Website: macys
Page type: receipt
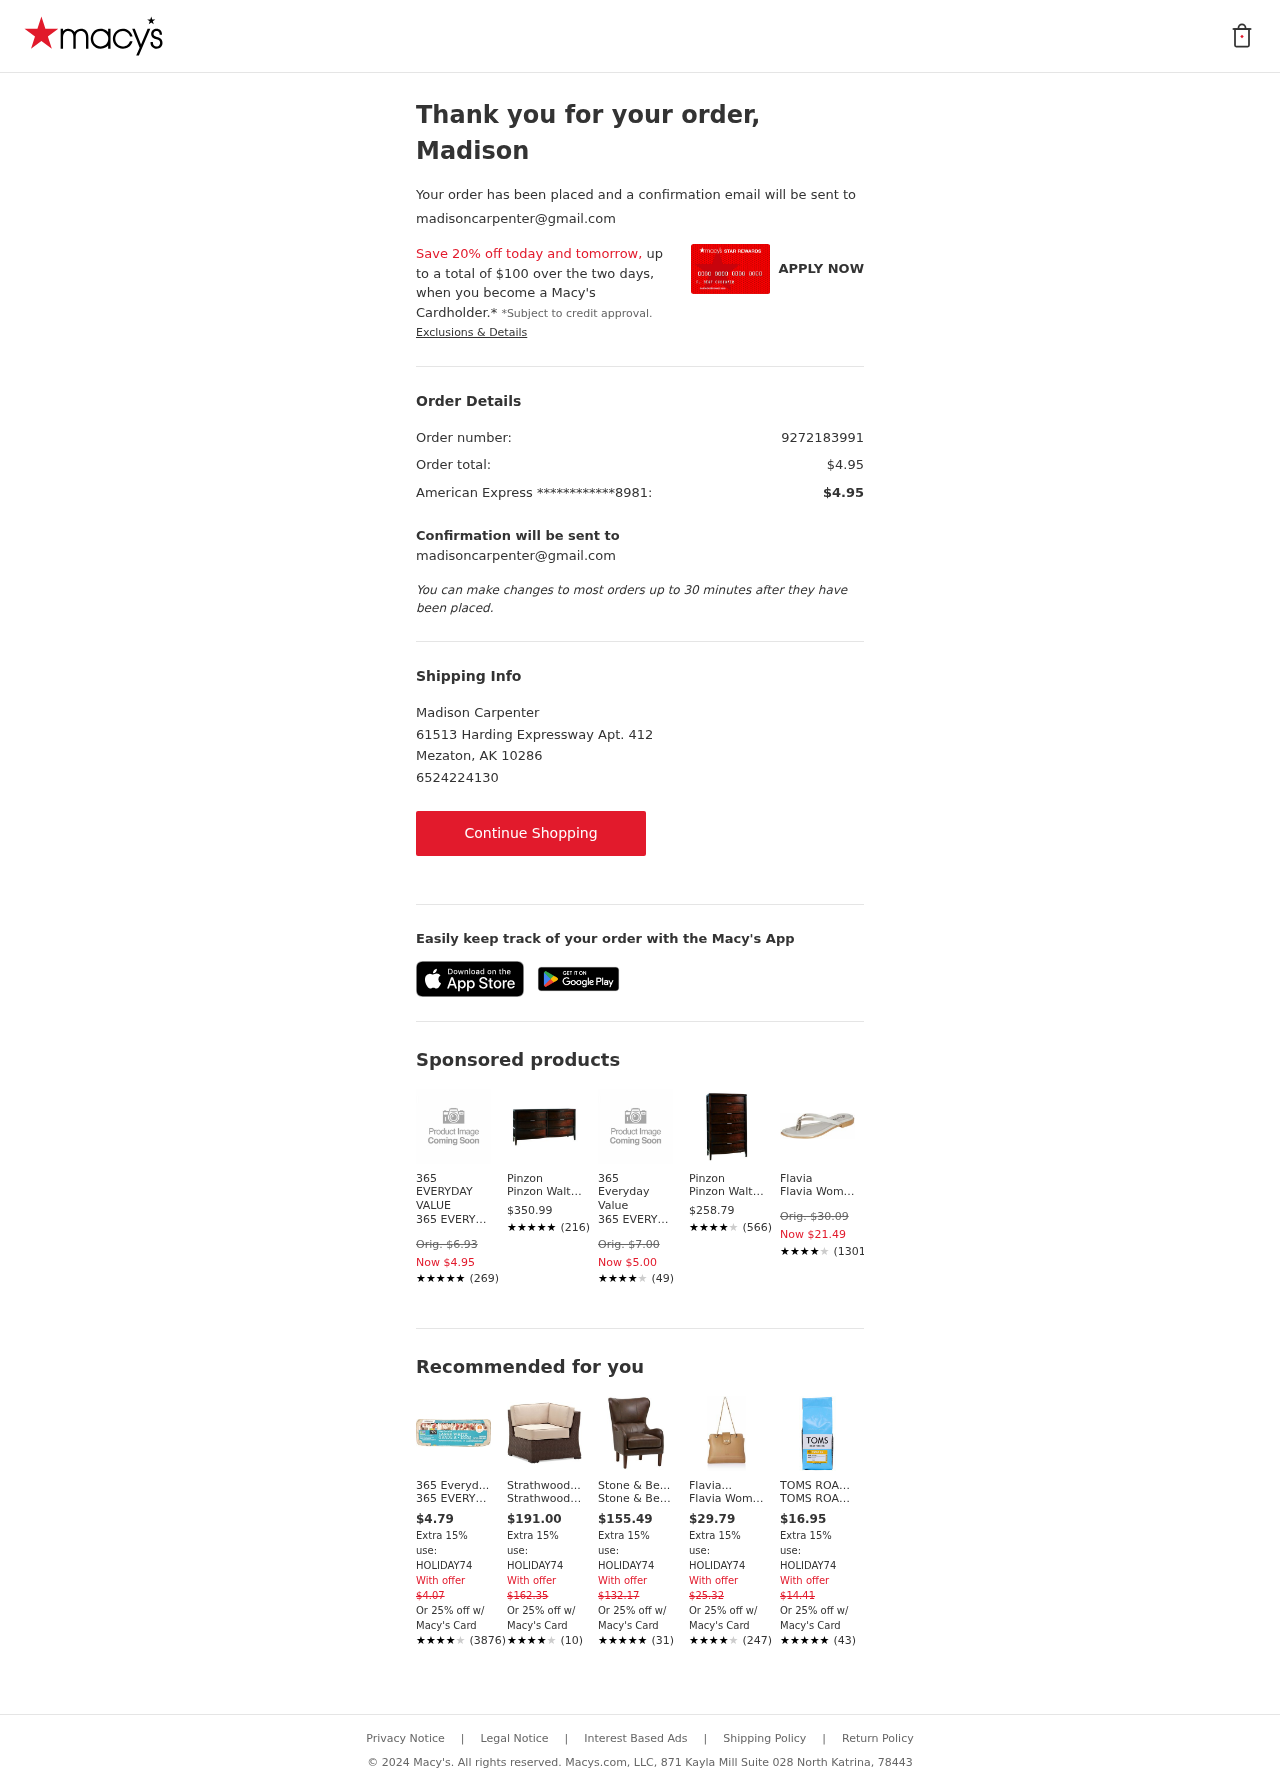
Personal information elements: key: PII_CARD_LAST4
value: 8981
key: PII_CARD_TYPE
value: American Express
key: PII_EMAIL
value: madisoncarpenter@gmail.com
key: PII_FIRSTNAME
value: Madison
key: PII_FULLNAME
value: Madison Carpenter
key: PII_PHONE
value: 6524224130
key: PII_PROMO_CODE
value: HOLIDAY74
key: PII_STREET
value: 61513 Harding Expressway Apt. 412
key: PII_EMAIL2
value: madisoncarpenter@gmail.com
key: PII_CITY_STATE_ZIP
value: Mezaton, AK 10286
Product elements: key: PRODUCT10_BRAND
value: TOMS ROASTING CO
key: PRODUCT10_NAME
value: TOMS ROASTING CO Rwanda Whole Bean Coffee, 12 OZ
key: PRODUCT10_NUM_RATINGS
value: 43
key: PRODUCT10_PRICE
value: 16.95
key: PRODUCT10_RATING
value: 5
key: PRODUCT1_BRAND
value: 365 EVERYDAY VALUE
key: PRODUCT1_NAME
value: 365 EVERYDAY VALUE Cola 12 Pack, 144 FZ
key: PRODUCT1_NUM_RATINGS
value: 269
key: PRODUCT1_PRICE
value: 4.95
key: PRODUCT1_RATING
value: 4.6
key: PRODUCT2_BRAND
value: Pinzon
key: PRODUCT2_NAME
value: Pinzon Walthum Dresser
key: PRODUCT2_NUM_RATINGS
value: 216
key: PRODUCT2_PRICE
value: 350.99
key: PRODUCT2_RATING
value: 4.5
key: PRODUCT3_BRAND
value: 365 Everyday Value
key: PRODUCT3_NAME
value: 365 EVERYDAY VALUE Zero Calorie Cola 6 Pack, 72 FZ
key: PRODUCT3_NUM_RATINGS
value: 49
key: PRODUCT3_PRICE
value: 5
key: PRODUCT3_RATING
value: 4.4
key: PRODUCT4_BRAND
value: Pinzon
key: PRODUCT4_NAME
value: Pinzon Walthum 6-Drawer Chest
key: PRODUCT4_NUM_RATINGS
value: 566
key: PRODUCT4_PRICE
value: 258.79
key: PRODUCT4_RATING
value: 4.2
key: PRODUCT5_BRAND
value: Flavia
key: PRODUCT5_NAME
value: Flavia Women's Grey Fashion Slippers-8 UK (40 EU) (9 US) (FL161/GRY)
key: PRODUCT5_NUM_RATINGS
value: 1301
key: PRODUCT5_PRICE
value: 21.49
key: PRODUCT5_RATING
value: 4.3
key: PRODUCT6_BRAND
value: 365 Everyday Value
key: PRODUCT6_NAME
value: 365 EVERYDAY VALUE White Large Grade A Eggs, 12 CT
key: PRODUCT6_NUM_RATINGS
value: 3876
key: PRODUCT6_PRICE
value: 4.79
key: PRODUCT6_RATING
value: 3.5
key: PRODUCT7_BRAND
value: Strathwood
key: PRODUCT7_NAME
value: Strathwood Griffen Outdoor Weatherproof Resin Modular Corner Chair
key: PRODUCT7_NUM_RATINGS
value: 10
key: PRODUCT7_PRICE
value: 191
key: PRODUCT7_RATING
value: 3.8
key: PRODUCT8_BRAND
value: Stone & Beam
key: PRODUCT8_NAME
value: Stone & Beam Walnut Swatch, Stone & Beam
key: PRODUCT8_NUM_RATINGS
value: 31
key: PRODUCT8_PRICE
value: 155.49
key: PRODUCT8_RATING
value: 4.5
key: PRODUCT9_BRAND
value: Flavia
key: PRODUCT9_NAME
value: Flavia Women's Handbag (Khaki)
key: PRODUCT9_NUM_RATINGS
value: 247
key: PRODUCT9_PRICE
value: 29.79
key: PRODUCT9_RATING
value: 4.3
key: PRODUCT1_ORIGINAL_PRICE
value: Orig. $6.93
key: PRODUCT3_ORIGINAL_PRICE
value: Orig. $7.00
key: PRODUCT5_ORIGINAL_PRICE
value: Orig. $30.09
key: PRODUCT6_OFFER_PRICE
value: $4.07
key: PRODUCT7_OFFER_PRICE
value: $162.35
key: PRODUCT8_OFFER_PRICE
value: $132.17
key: PRODUCT9_OFFER_PRICE
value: $25.32
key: PRODUCT10_OFFER_PRICE
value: $14.41
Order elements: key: ORDER_ID
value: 9272183991
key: ORDER_TOTAL
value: $4.95